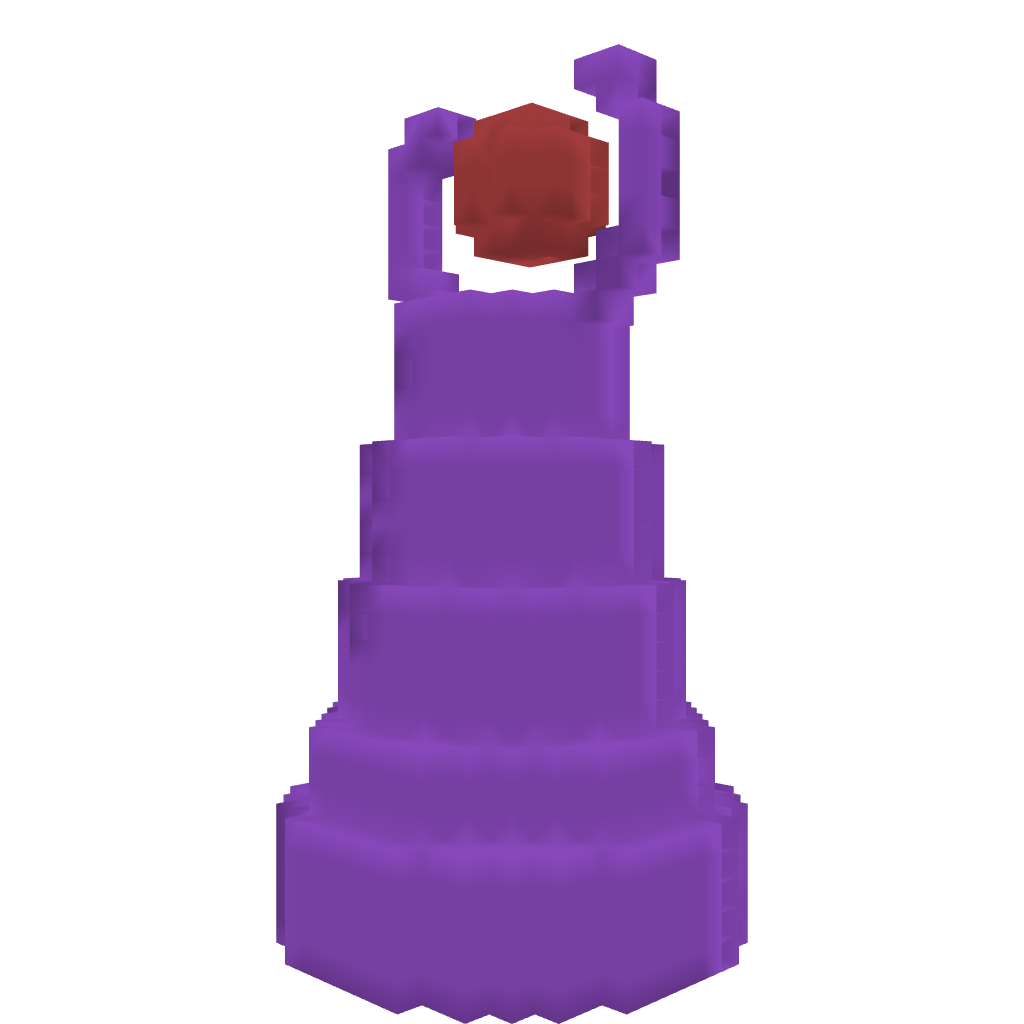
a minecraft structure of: eye tower bad low quality